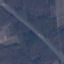
Land use / land cover: Highway